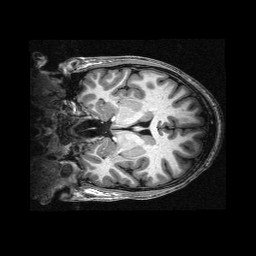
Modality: T1w
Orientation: coronal
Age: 21
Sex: male